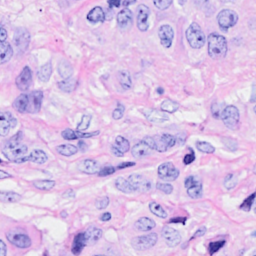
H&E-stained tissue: Breast